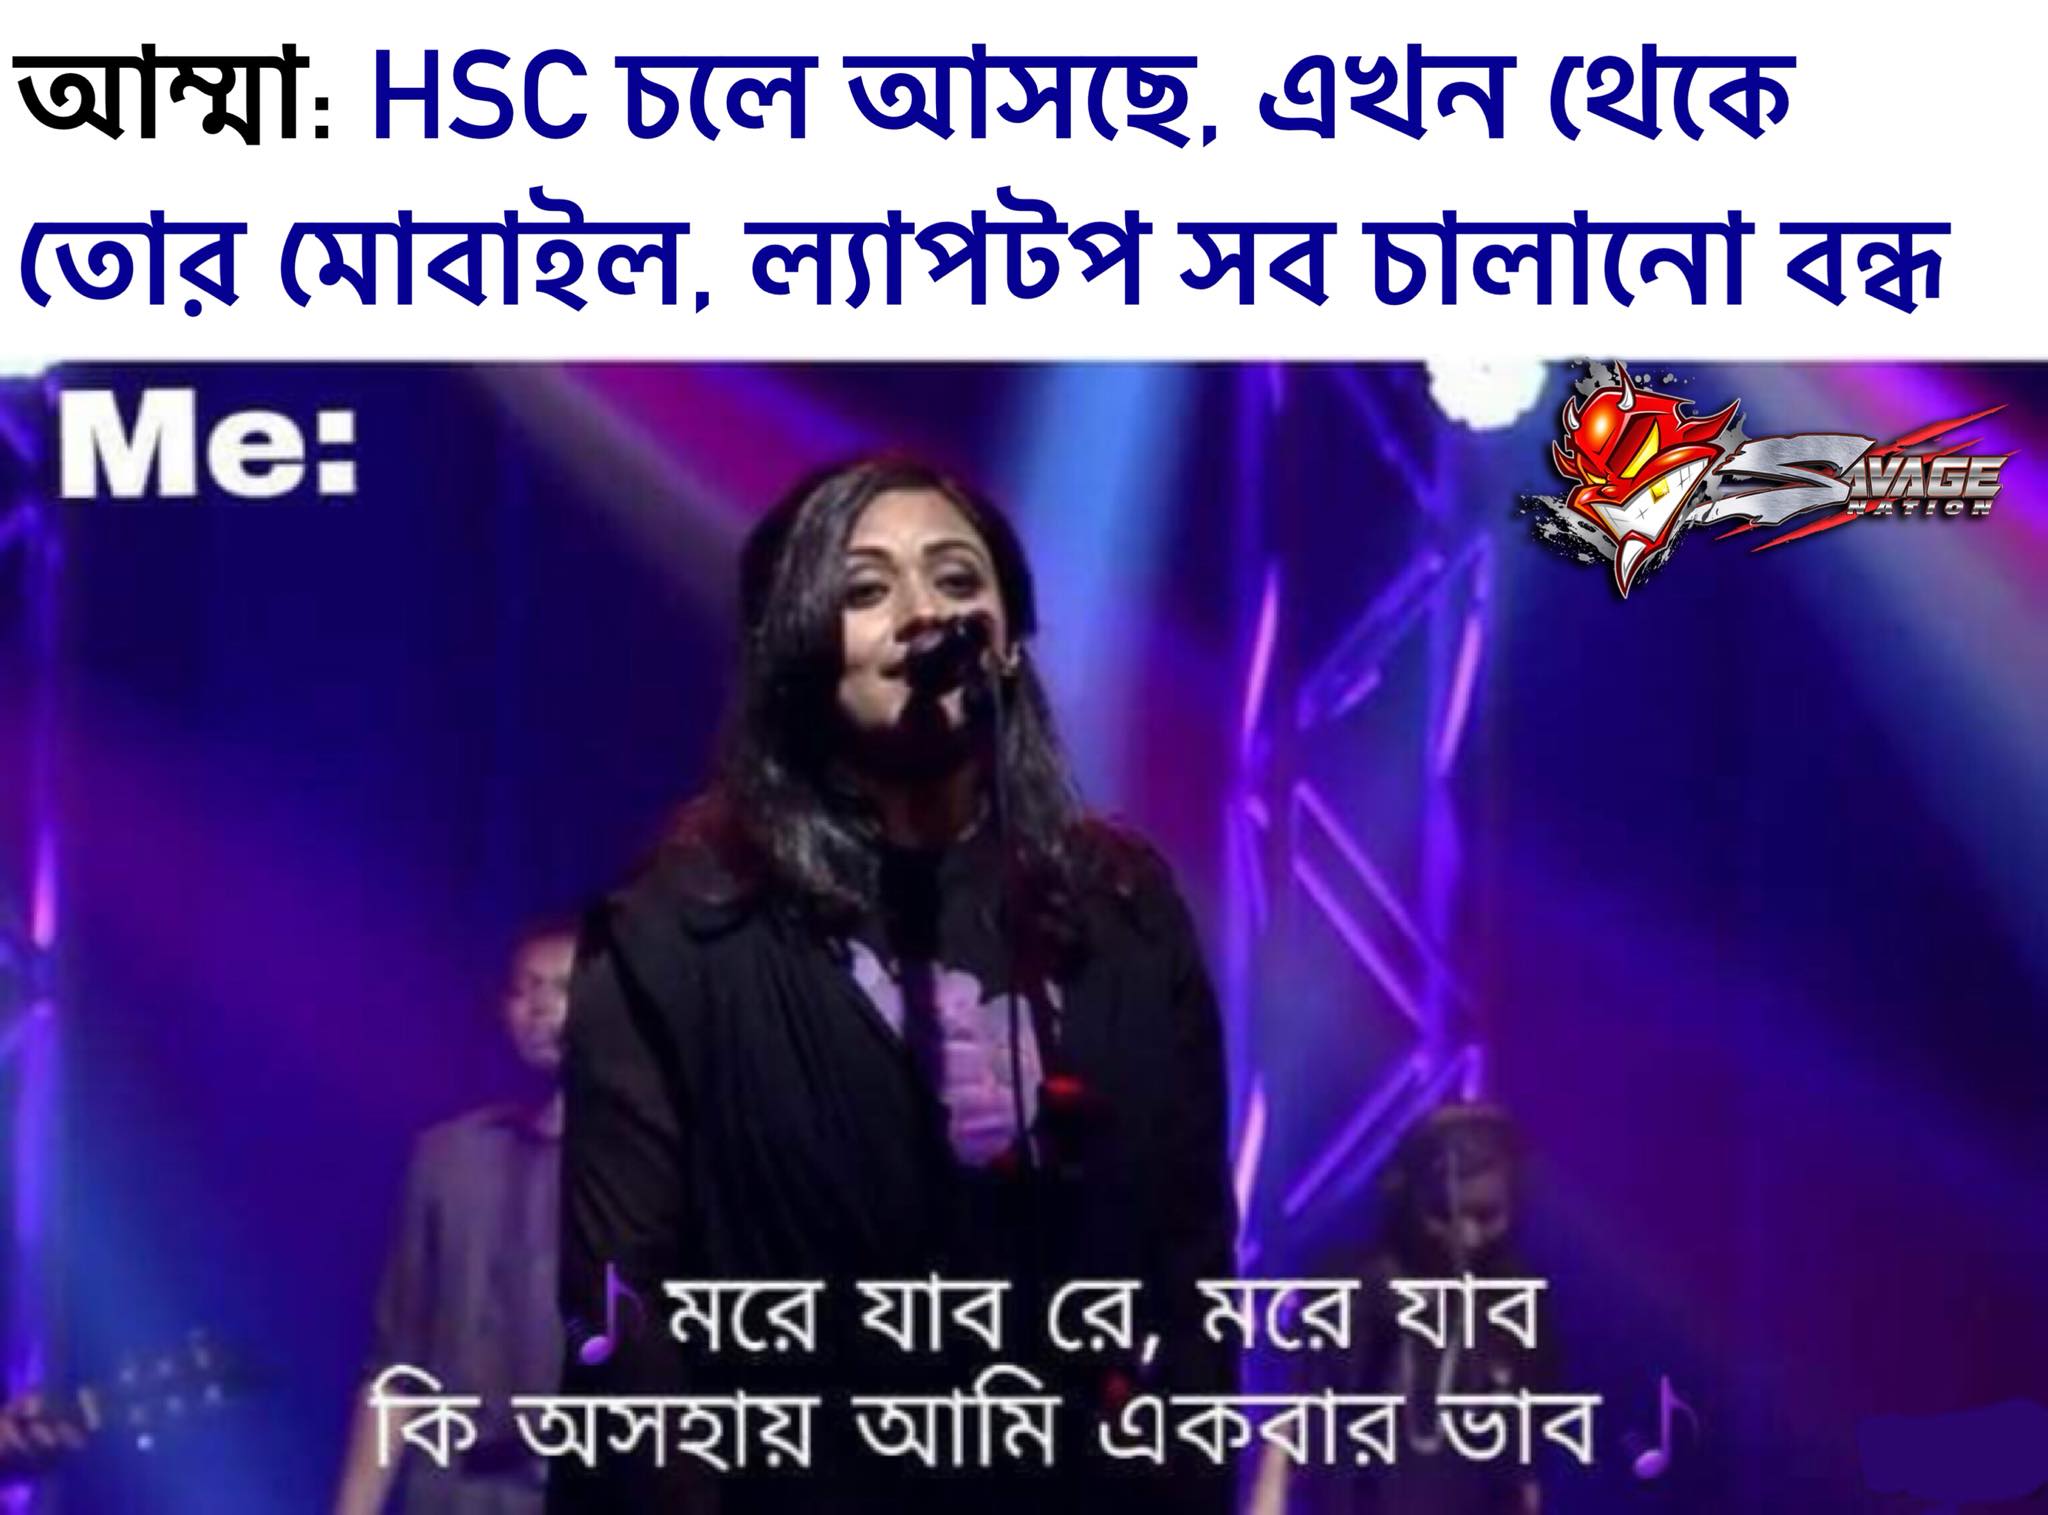
Caption: আম্মাঃ HSC চলে আসছে , এখন থেকে তোর মোবাইল , ল্যাপটপ সব চালানো বন্ধ   Me: মরে যাব রে, মরে যাব কি অসহায় আমি একবার ভাব
Label: non-hate